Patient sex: M
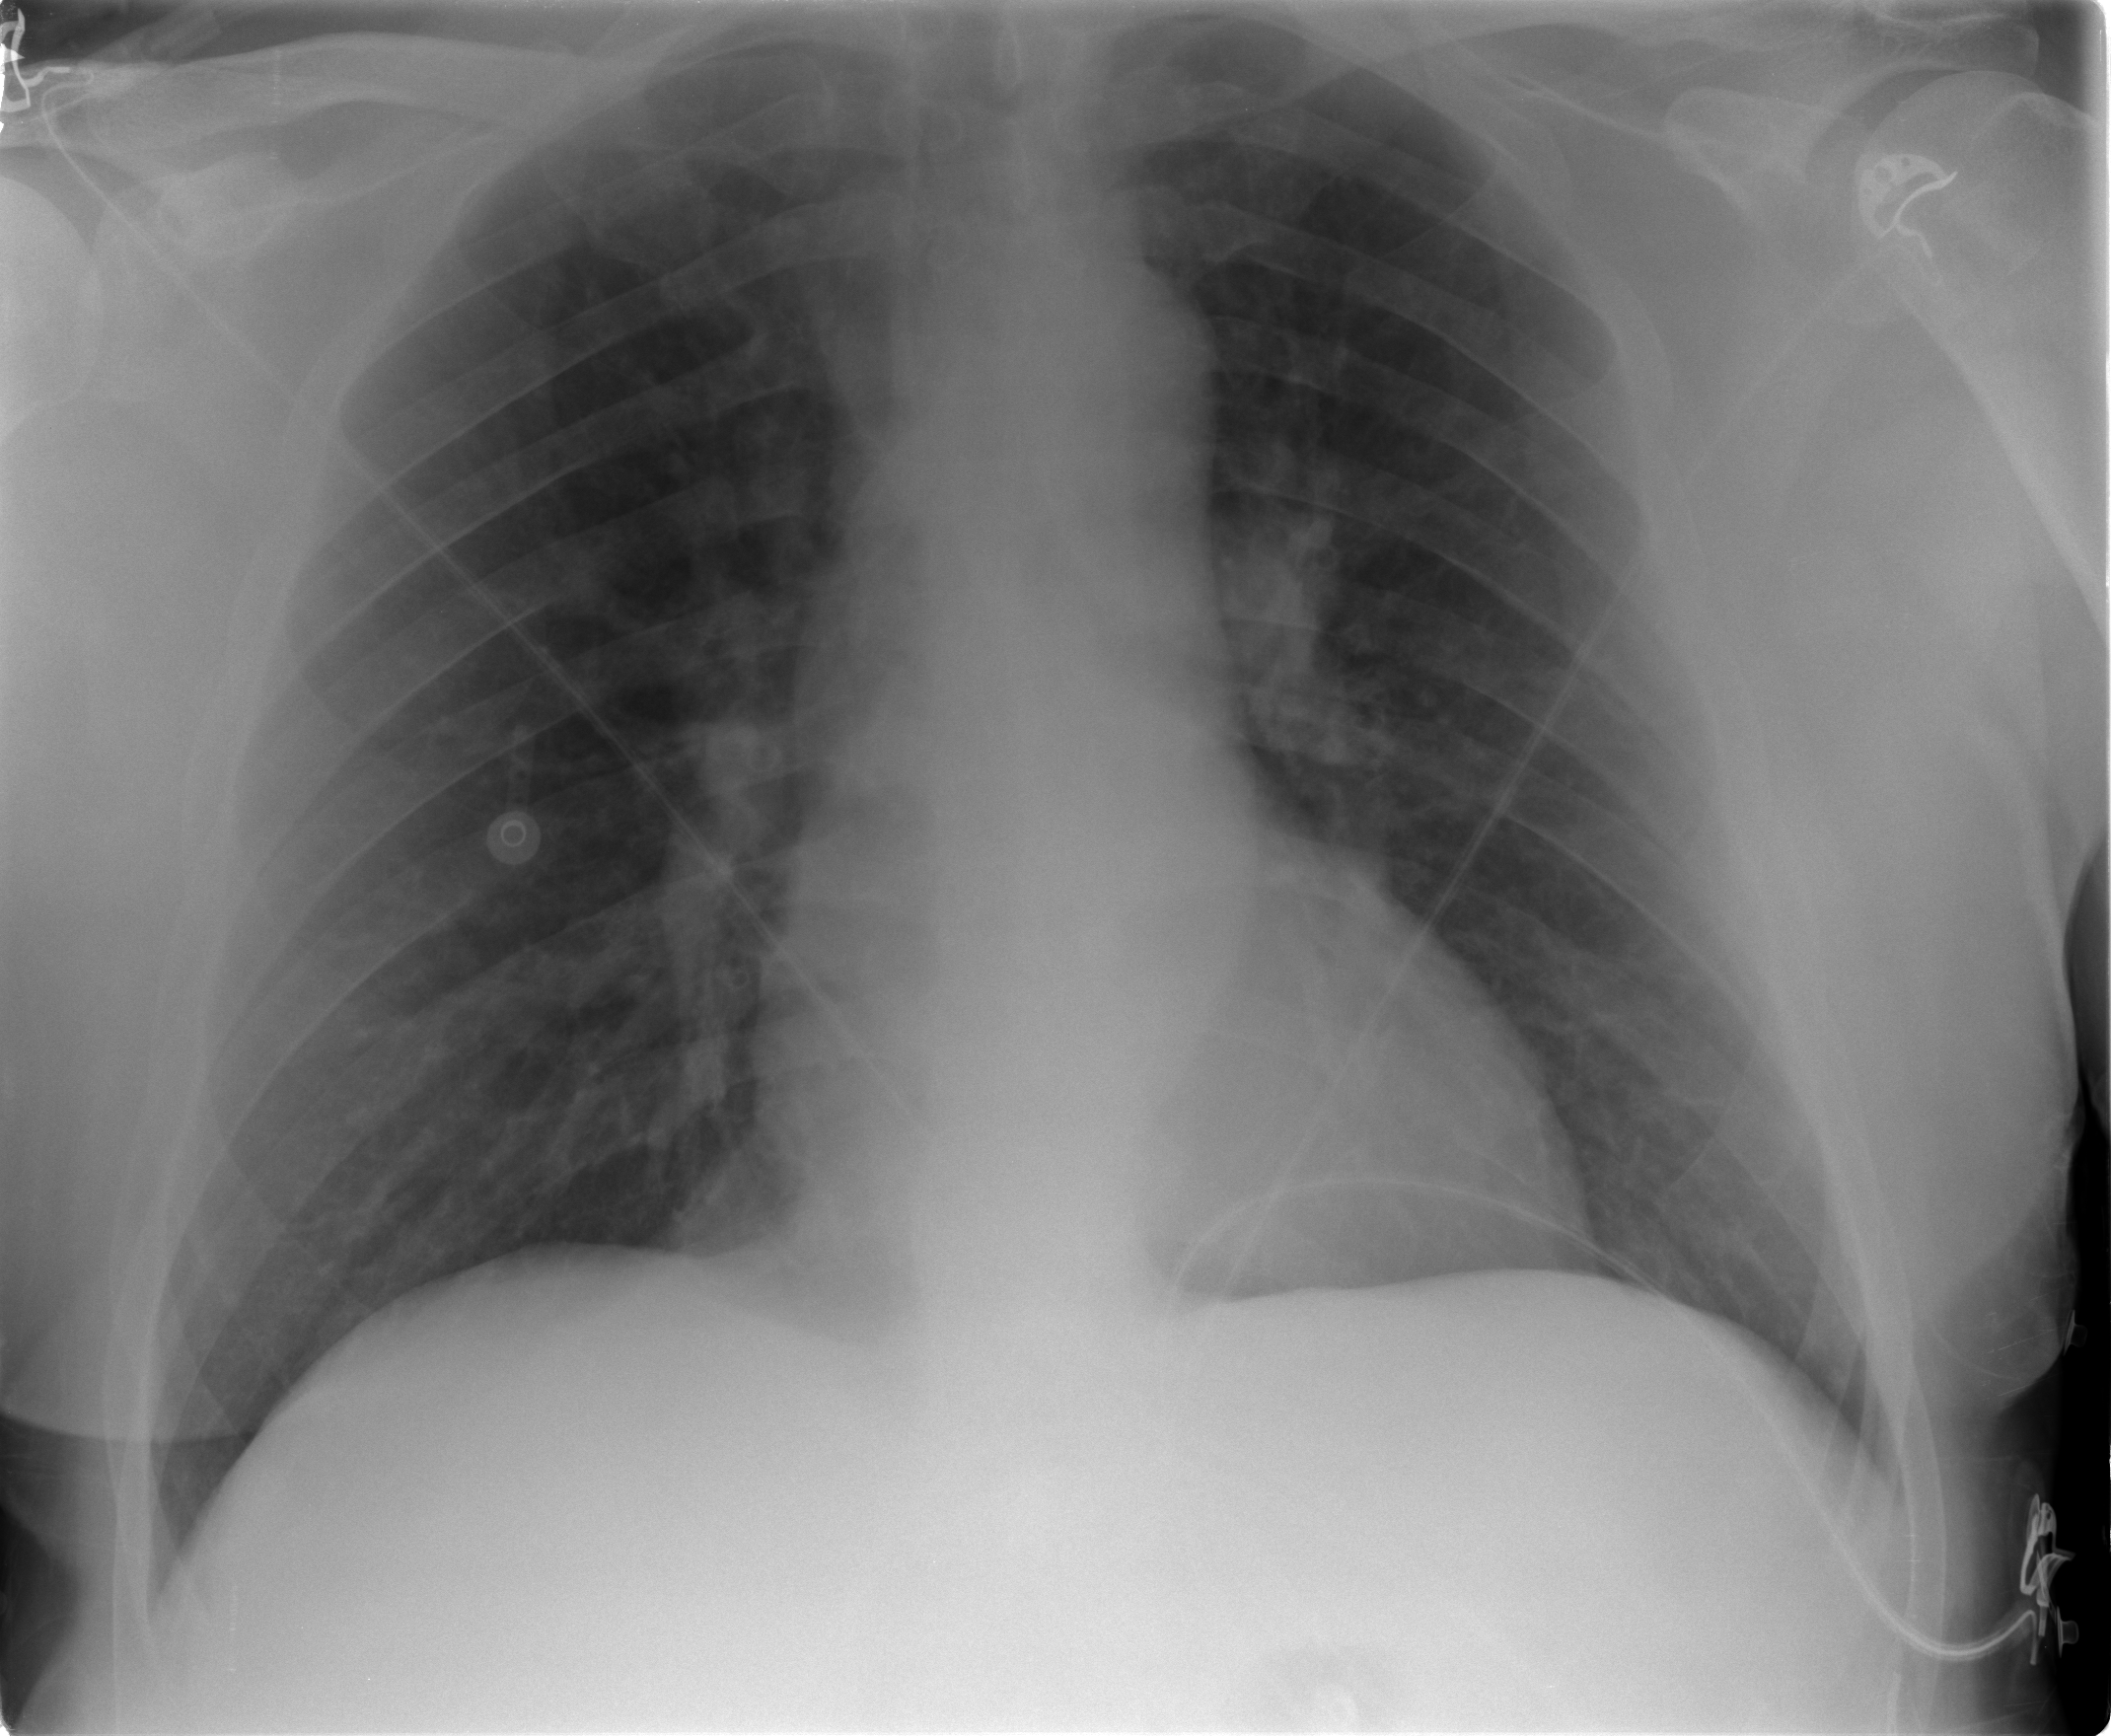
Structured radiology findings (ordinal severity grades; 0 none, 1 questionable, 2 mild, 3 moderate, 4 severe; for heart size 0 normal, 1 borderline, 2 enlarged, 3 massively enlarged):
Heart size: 0
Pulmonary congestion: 2
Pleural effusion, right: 0
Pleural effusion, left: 0
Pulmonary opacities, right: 0
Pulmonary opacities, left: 0
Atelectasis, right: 0
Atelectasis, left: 0